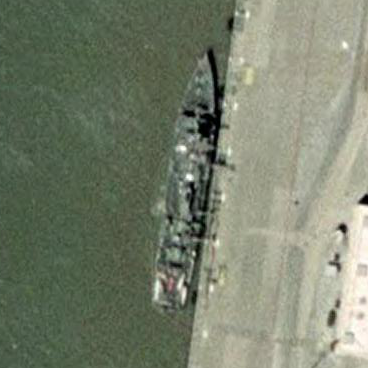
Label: destroyer